Question: We're planning to move on to Angular 2 and use TypeScript for it because of it's many advantages (readability, maintainability etc). After reading a few blogs on it, I came across <URL>

As per the documentation of TypeScript, we found that it does compile time checking for variables and gave a compile time error if the types are not matched.
So looking at the following piece of code from the above TS code
'''
var firstBadAlien = new BadAlien('DrDobbsBadAlien',0,5000,5);
'''
should give me a compile time error if I don't supply the exact type of arguments needed which is nice.
I have following questions:
1. What happens if this code runs dynamically on the browser and the user supplies wrong type of arguments. This will fail to check type since there's no type checking on the equivalent JS generated for that.
2. Does typescript does only compile type checking or is there a way to generate JS that will also do type checking on run time? So suppose I want the argument to be of type 'number' and it can add JS code to check for type like 'isFinite()' ?
Thanks.
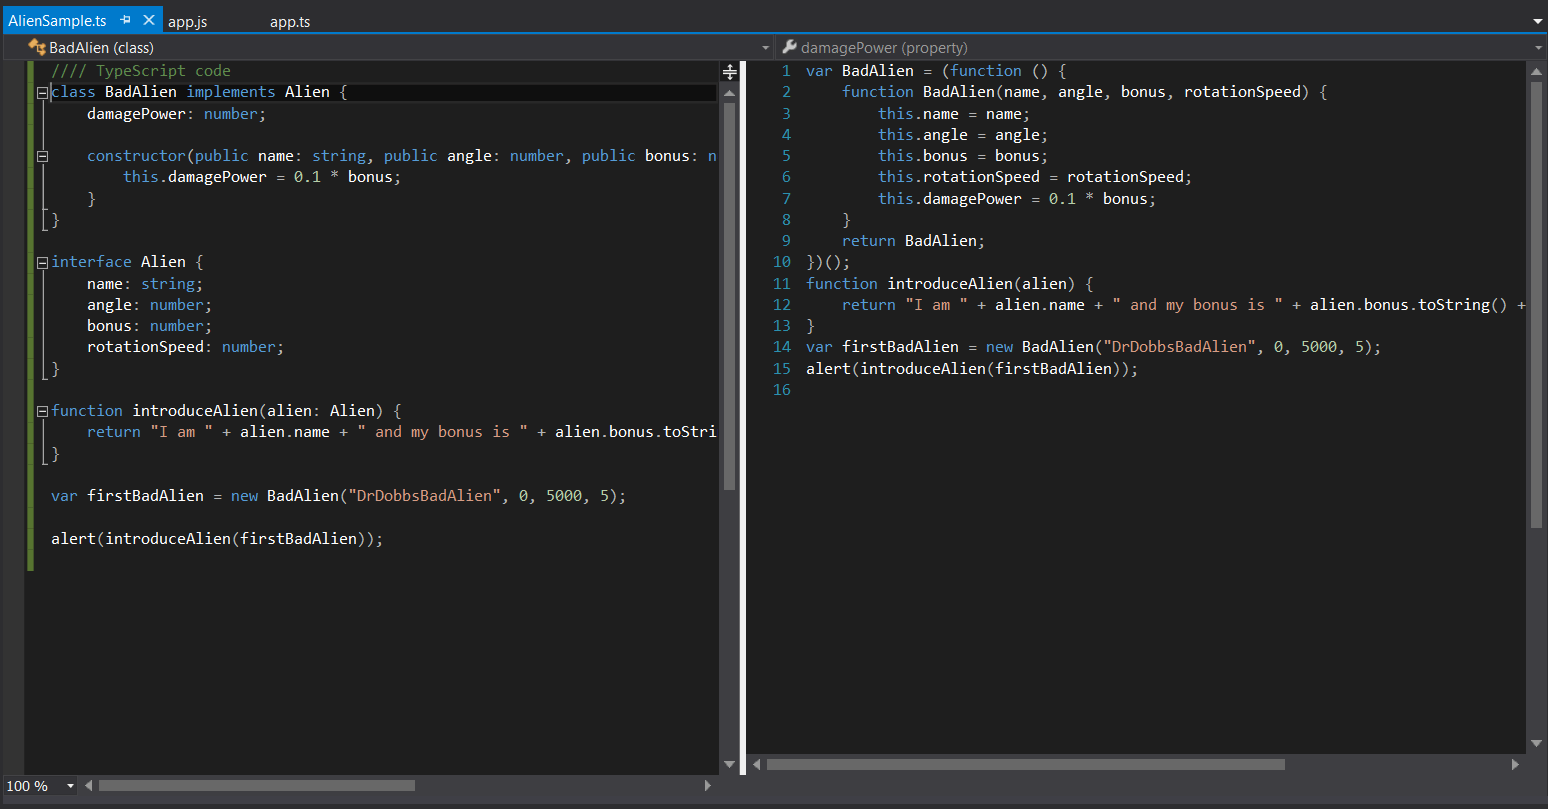
Answer: > What happens if this code runs dynamically on the browser and the user supplies wrong type of arguments. This will fail to check type since there's no type checking on the equivalent JS generated for that.
The assumption is that you will use TypeScript code to call your TypeScript code, and that will fail to typecheck. Anything else will just pass through. If you accept a 'boolean' from the user somehow, it will fail at runtime.
> Does typescript does only compile type checking or is there a way to generate JS that will also do type checking on run time? So suppose I want the argument to be of type 'number' and it can add JS code to check for type like 'isFinite()' ?
Not yet.